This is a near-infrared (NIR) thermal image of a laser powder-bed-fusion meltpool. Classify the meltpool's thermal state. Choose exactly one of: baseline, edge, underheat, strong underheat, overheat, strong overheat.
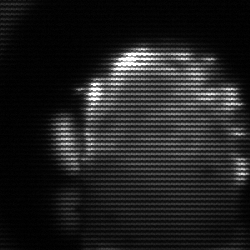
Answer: baseline